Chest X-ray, AP view. Patient: 50 years old, sex F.
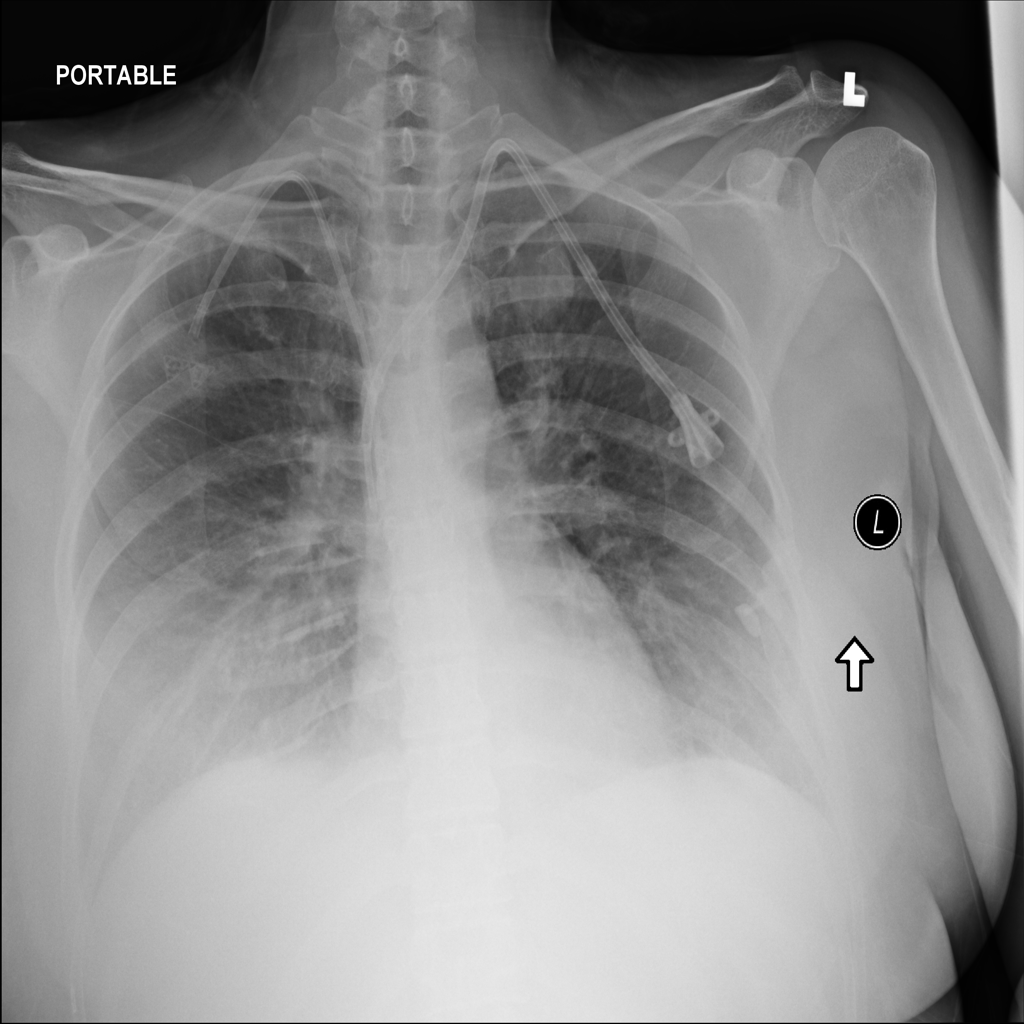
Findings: No Finding